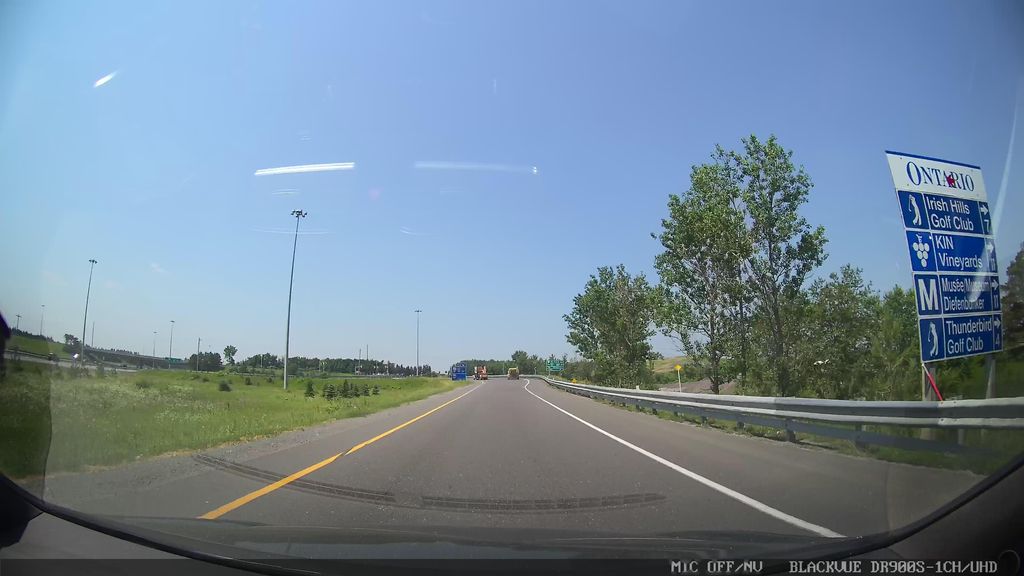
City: ottawa-gatineau